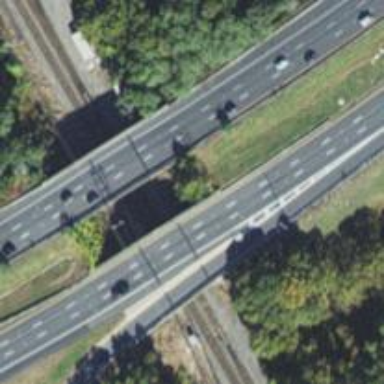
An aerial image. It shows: Asphalt motorway.